Question: I have a blog made with symfony 1.4. In the generated admin, I've added the column "has tags", by adding the following to 'Content.class.php' :
'''
public function getHasTags()
{
$count = Doctrine_Core::getTable('Tagging')
->createQuery('c')
->where('c.taggable_model = "Content"')
->andwhere('c.taggable_id = ?', $this->getId())
->count();
if ($count > 0)
return true;
else
return false;
}
'''
This works, but the column only shows "1" for and nothing for . Can I set this new column as boolean, so that symfony will show the picture of a cross or a check mark ?

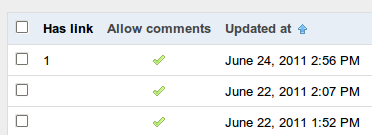
Answer: in your 'generator.yml'
'''
fields:
yourFieldName:
label: Has link
type: Boolean
'''